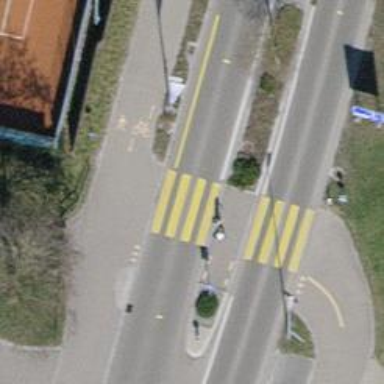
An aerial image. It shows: Crossing with island in the road.